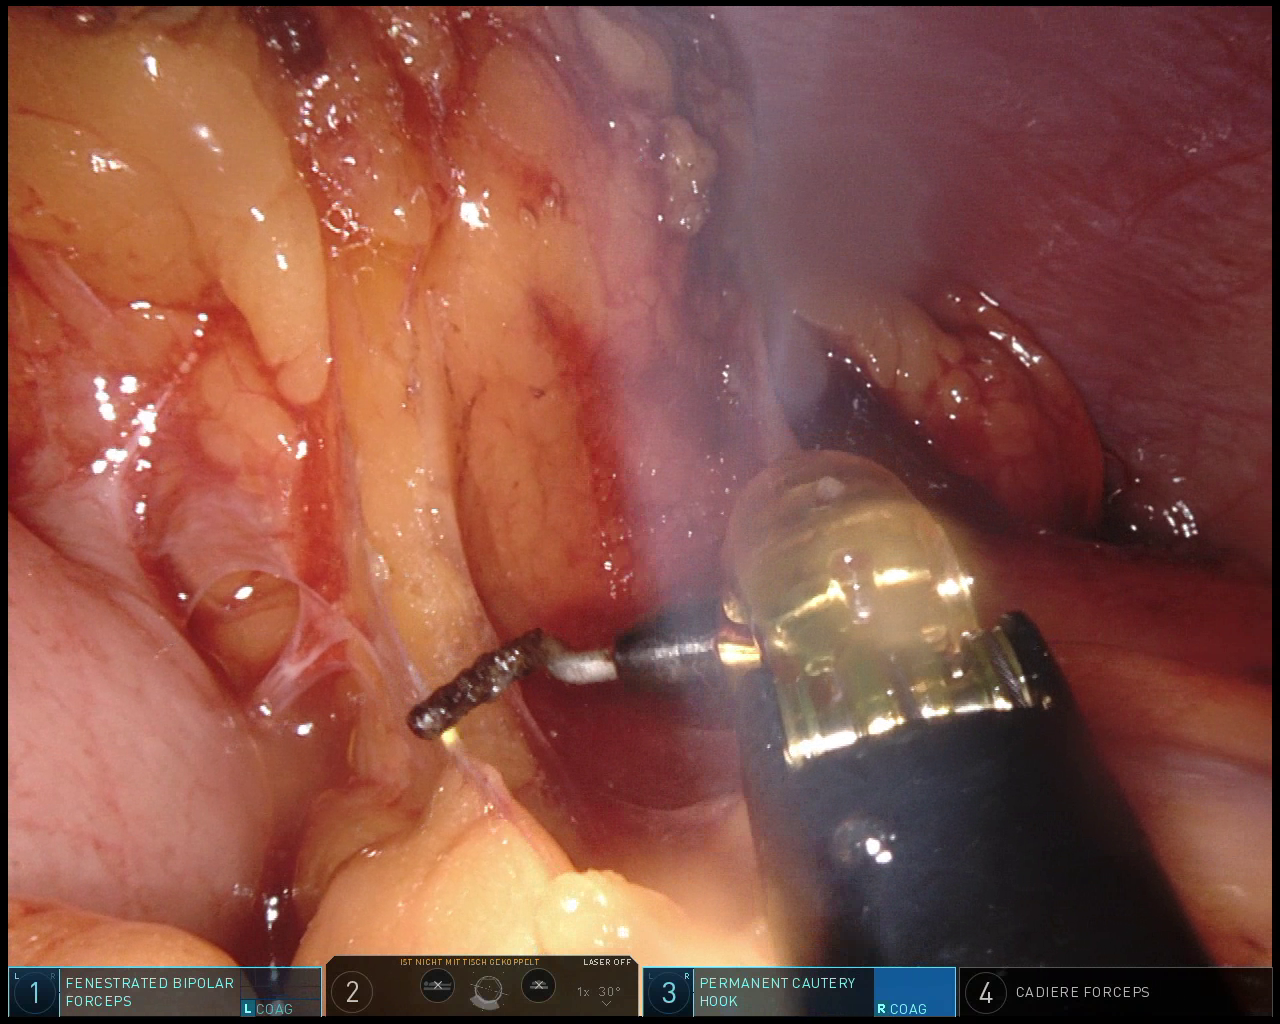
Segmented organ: spleen
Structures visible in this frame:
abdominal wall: yes
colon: yes
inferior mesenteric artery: no
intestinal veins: no
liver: no
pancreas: no
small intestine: no
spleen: yes
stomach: no
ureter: no
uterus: no
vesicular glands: no